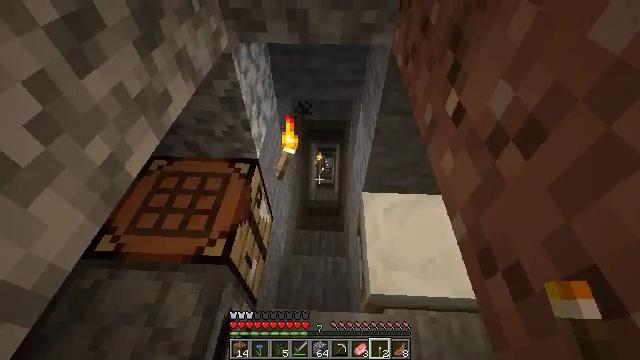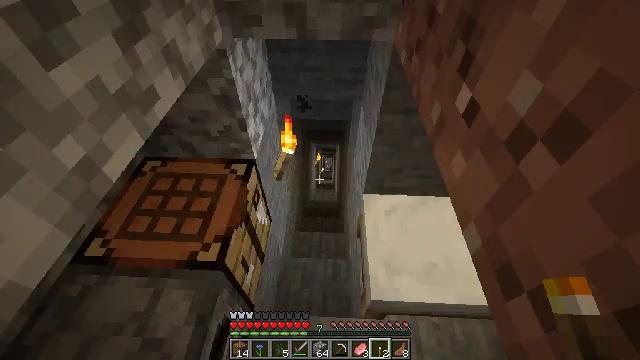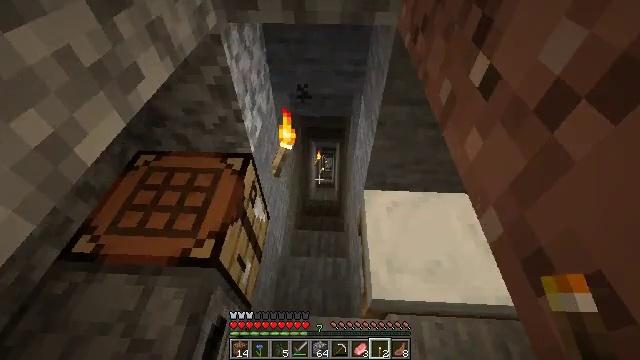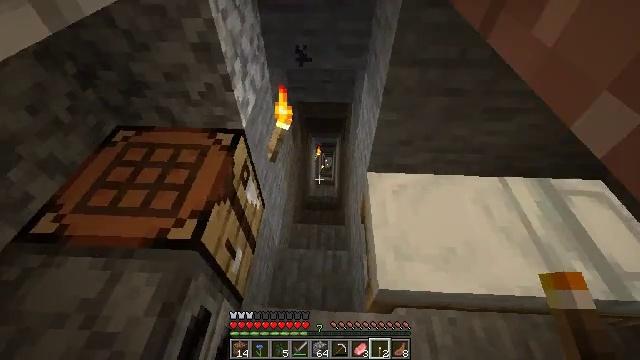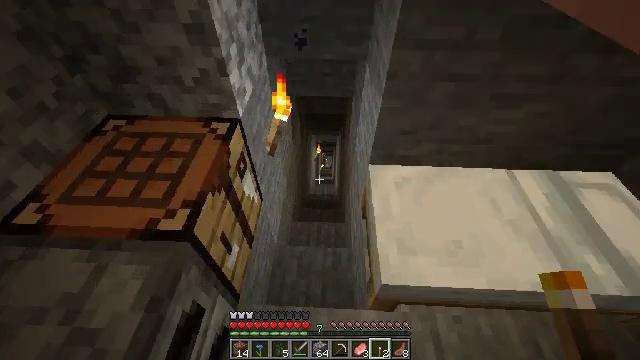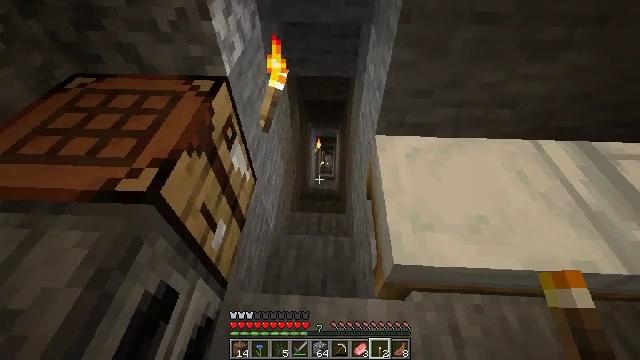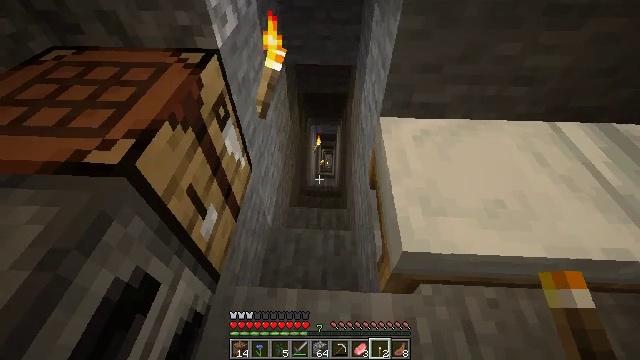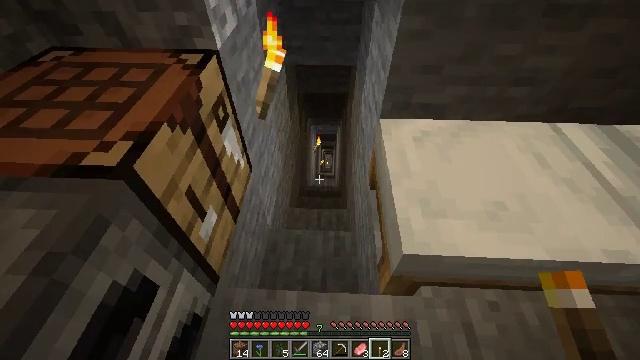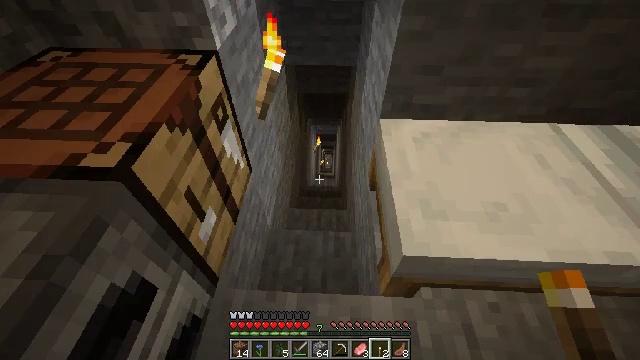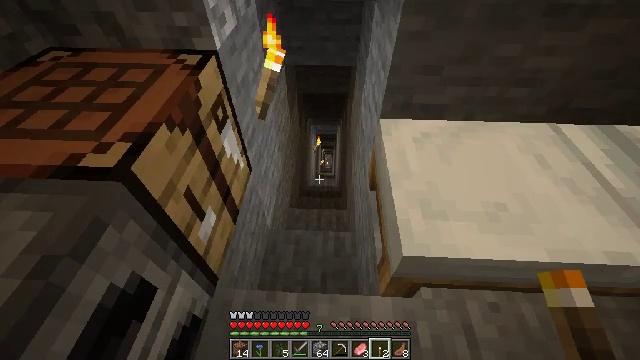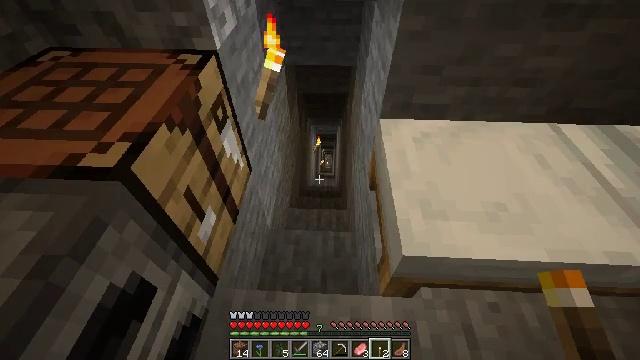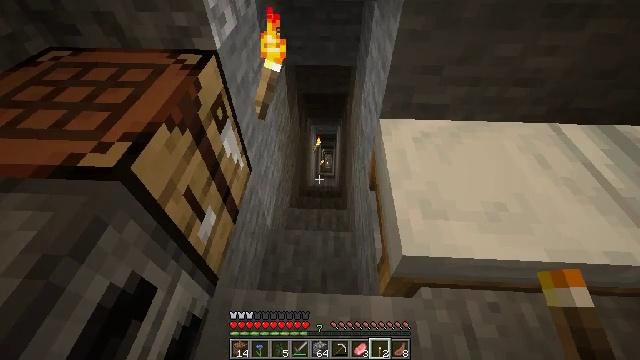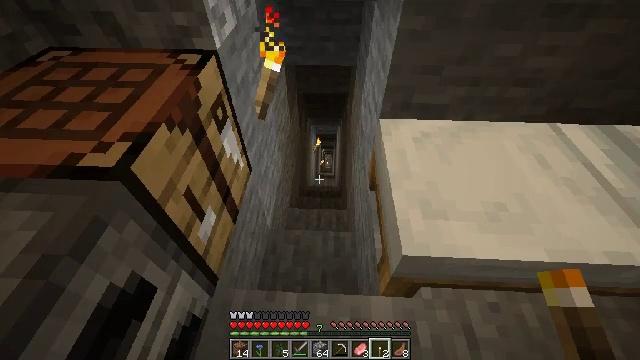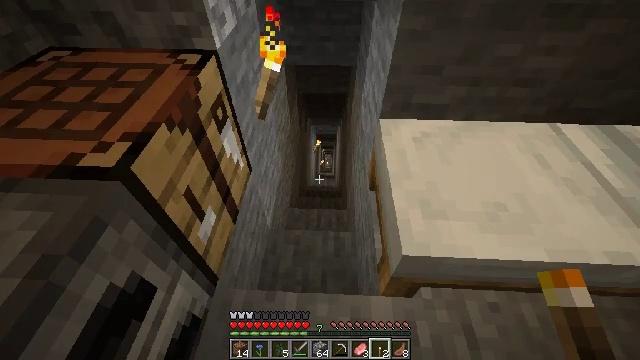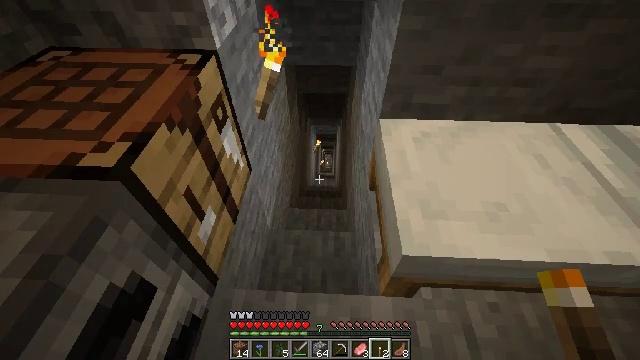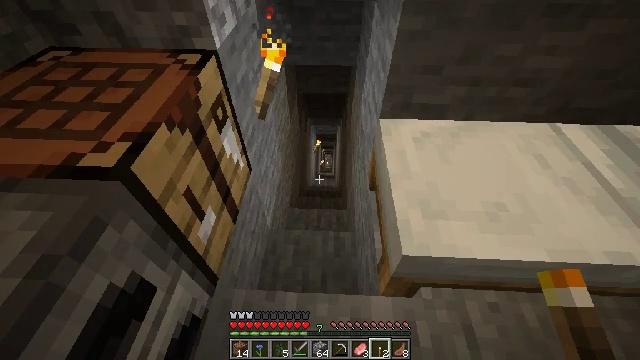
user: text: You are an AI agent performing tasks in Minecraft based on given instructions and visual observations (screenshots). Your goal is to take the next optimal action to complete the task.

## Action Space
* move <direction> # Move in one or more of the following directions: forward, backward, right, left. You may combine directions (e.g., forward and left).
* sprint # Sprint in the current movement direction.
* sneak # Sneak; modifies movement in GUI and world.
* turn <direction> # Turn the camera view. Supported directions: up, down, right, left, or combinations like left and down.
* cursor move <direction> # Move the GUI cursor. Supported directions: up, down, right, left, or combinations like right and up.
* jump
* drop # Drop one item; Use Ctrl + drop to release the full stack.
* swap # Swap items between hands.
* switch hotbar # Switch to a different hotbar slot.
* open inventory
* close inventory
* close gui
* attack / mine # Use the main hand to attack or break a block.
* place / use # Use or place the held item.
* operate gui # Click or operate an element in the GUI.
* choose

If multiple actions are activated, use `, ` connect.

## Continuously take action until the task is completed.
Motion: motion action
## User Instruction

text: Craft cobblestone stairs.
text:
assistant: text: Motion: no_op
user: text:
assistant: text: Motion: no_op
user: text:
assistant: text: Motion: no_op
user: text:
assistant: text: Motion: no_op
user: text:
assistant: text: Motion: no_op
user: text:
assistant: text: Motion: no_op
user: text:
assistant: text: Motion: no_op
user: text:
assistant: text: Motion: no_op
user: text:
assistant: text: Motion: no_op
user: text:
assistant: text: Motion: no_op
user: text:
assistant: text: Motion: no_op
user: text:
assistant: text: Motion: no_op
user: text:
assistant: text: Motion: no_op
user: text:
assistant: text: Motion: no_op
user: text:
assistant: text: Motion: no_op
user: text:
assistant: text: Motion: no_op
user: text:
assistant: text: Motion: no_op
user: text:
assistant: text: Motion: no_op
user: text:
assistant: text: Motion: no_op
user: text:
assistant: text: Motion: no_op
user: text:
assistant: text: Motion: no_op
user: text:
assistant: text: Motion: no_op
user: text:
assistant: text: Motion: no_op
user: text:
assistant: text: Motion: no_op
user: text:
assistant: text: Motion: no_op
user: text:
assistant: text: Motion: no_op
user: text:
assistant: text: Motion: no_op
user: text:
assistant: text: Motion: no_op
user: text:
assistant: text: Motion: no_op
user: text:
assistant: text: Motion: no_op